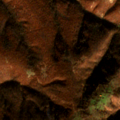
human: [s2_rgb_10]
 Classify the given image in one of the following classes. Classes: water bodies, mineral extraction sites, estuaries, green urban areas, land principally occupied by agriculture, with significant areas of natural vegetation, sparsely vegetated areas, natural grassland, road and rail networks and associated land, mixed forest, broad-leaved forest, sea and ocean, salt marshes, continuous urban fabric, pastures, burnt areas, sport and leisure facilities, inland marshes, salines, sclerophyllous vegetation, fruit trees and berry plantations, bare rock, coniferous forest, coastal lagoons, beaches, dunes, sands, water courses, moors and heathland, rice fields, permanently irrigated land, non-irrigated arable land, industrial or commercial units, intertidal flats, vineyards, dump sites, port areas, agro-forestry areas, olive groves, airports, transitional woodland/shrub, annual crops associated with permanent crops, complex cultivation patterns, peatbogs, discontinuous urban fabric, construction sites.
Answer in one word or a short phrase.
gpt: broad-leaved forest, transitional woodland/shrub